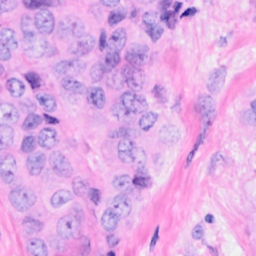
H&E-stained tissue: Breast